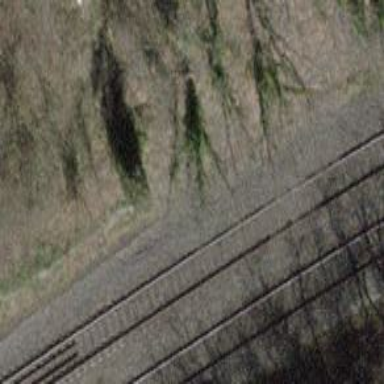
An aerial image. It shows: Single rail track for railway.